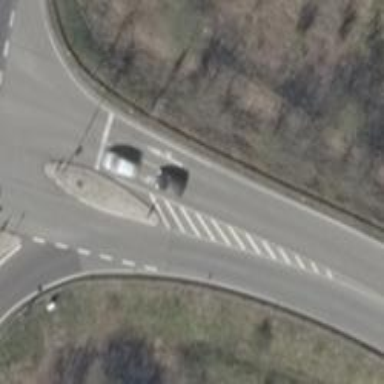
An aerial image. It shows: Tertiary road with asphalt surface.